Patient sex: M
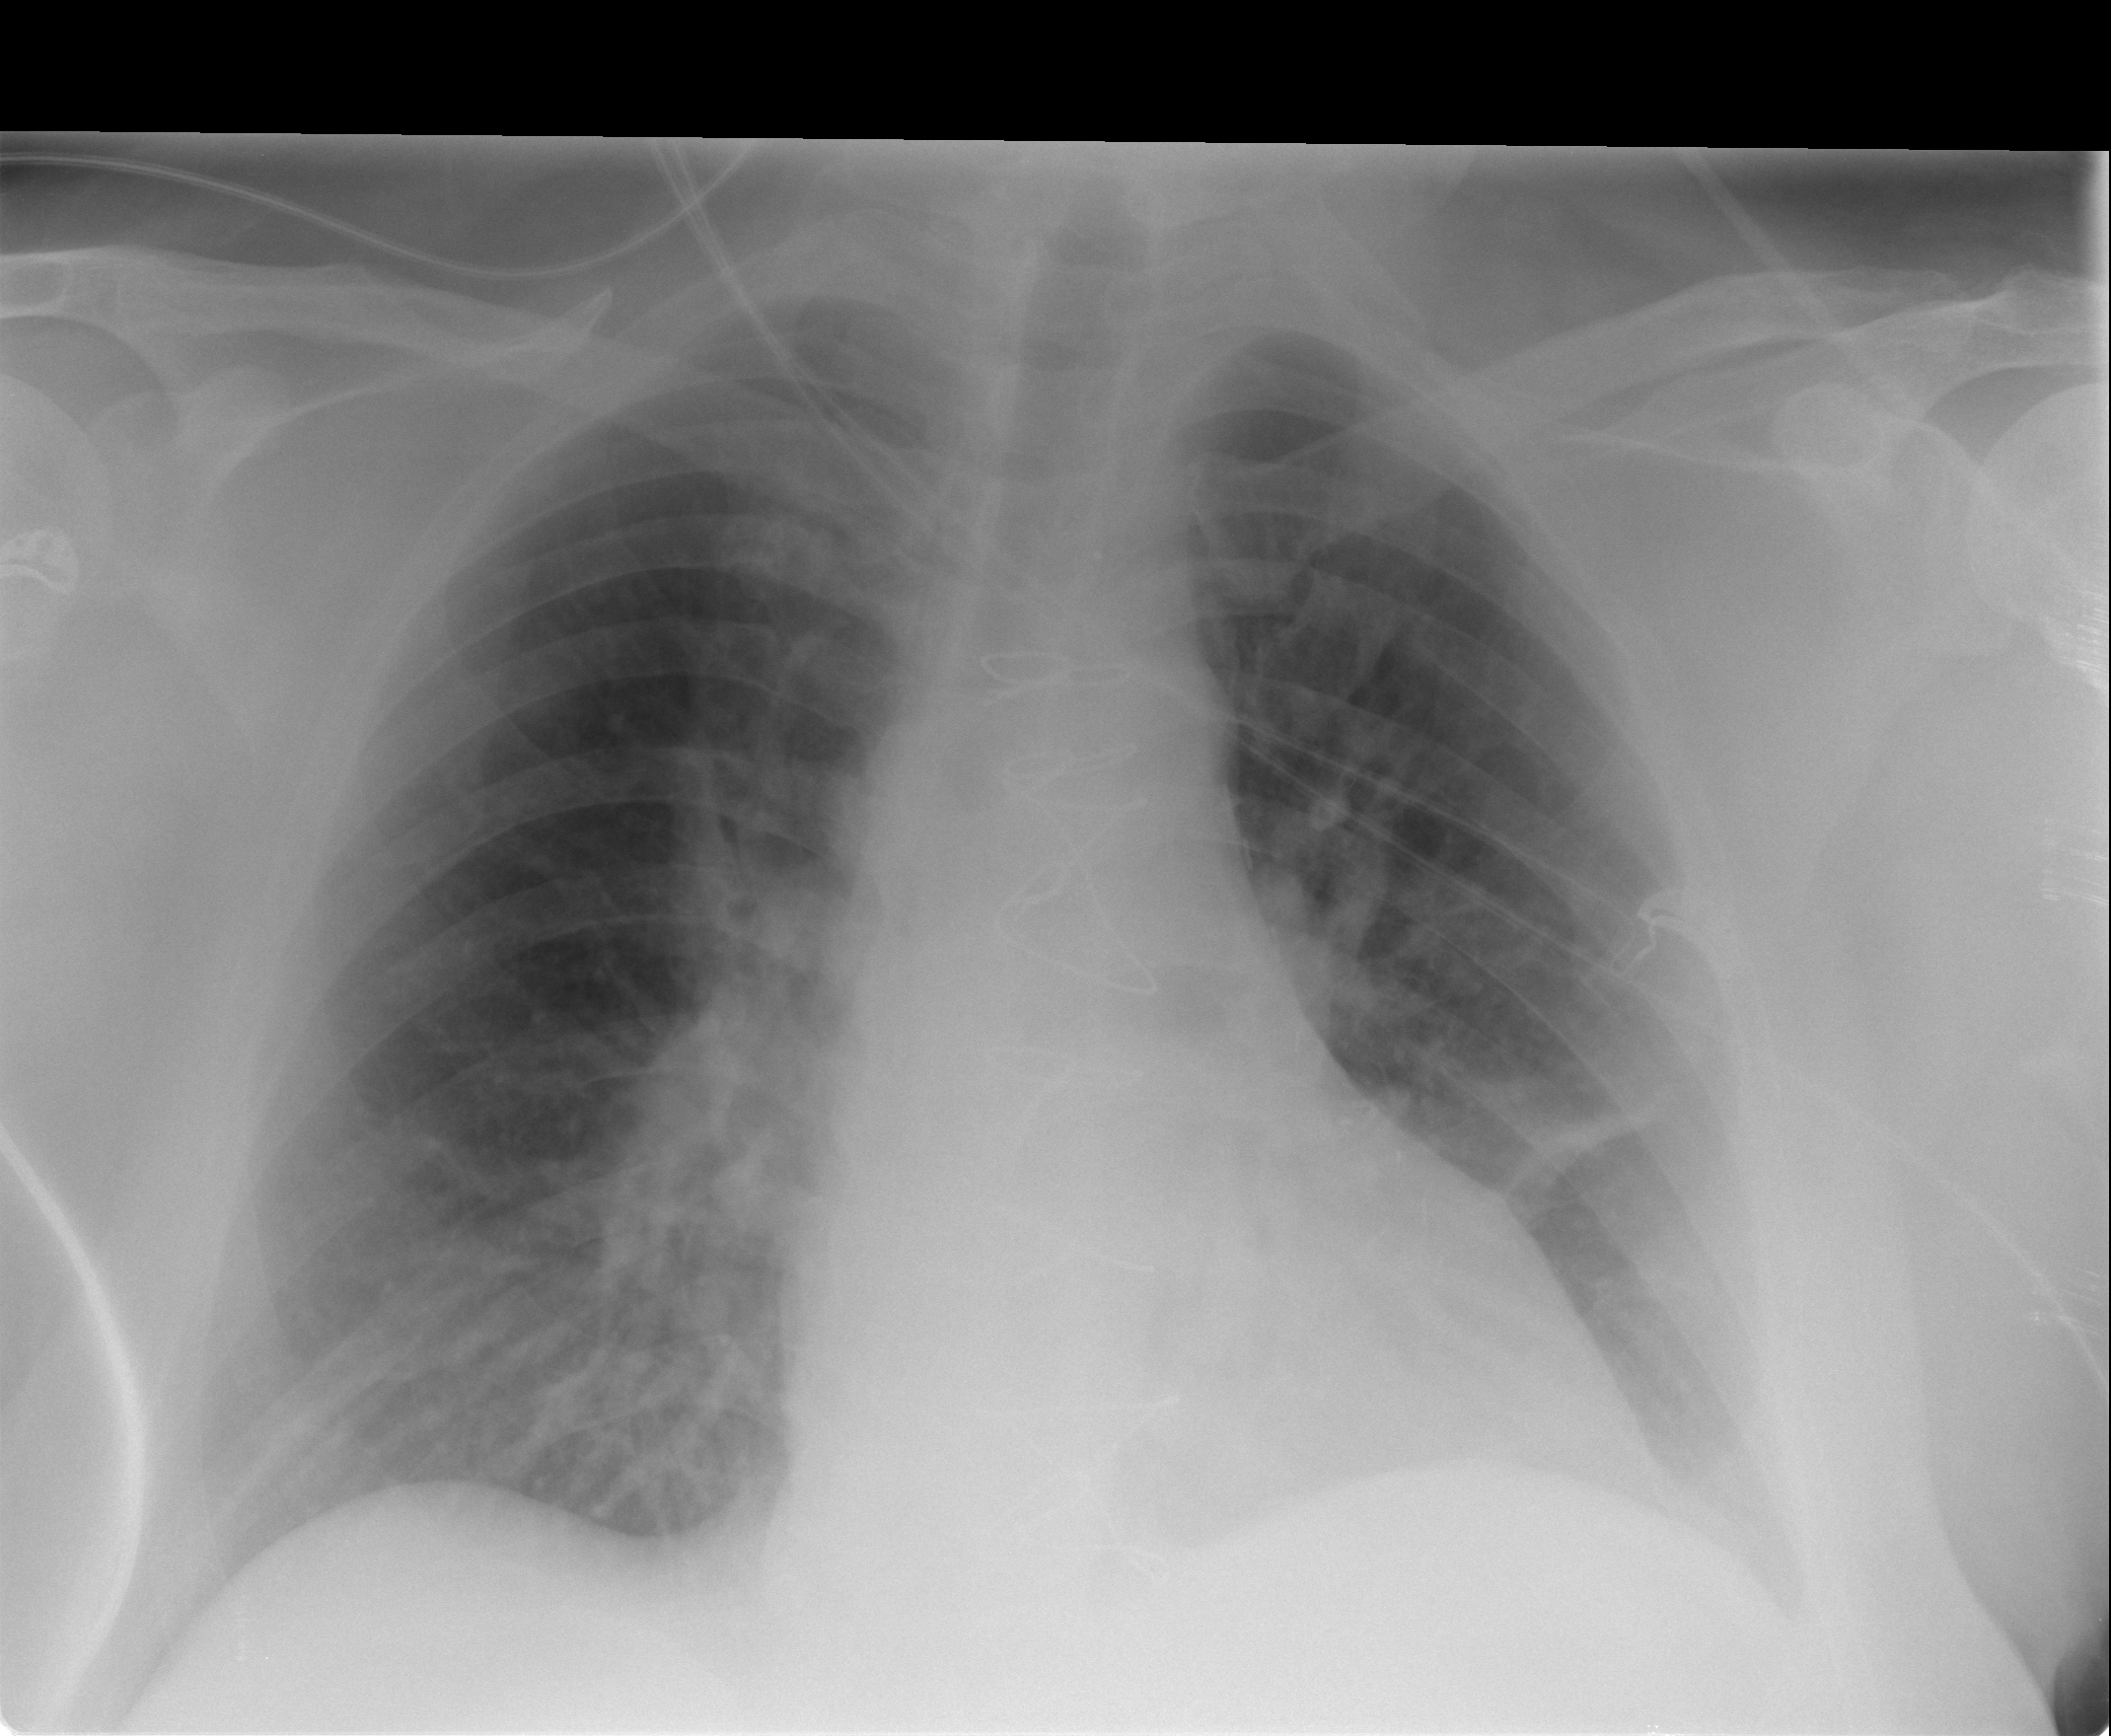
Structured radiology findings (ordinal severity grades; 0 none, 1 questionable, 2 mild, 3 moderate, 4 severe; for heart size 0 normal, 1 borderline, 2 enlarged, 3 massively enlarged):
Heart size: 0
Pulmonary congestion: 0
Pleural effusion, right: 0
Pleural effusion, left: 0
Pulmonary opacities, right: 0
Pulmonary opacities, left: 0
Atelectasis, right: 0
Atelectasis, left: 2